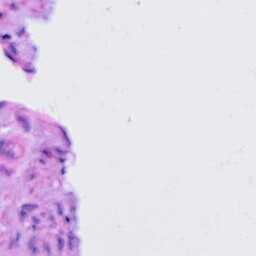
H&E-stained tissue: Cervix